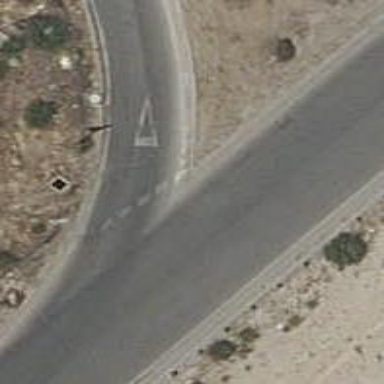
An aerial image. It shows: Road with "give way" sign.